A bearing vibration time series has been folded into this square grayscale image, one row per segment of consecutive samples. Based on the visible evidence, which condition applies: normal, inner_race, outer_race, ball?
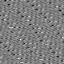
Answer: outer_race